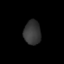
Tissue: lung
Cell type: Others
Senescence score: 0.6412
Nuclear area (px): 404
Mean DAPI intensity: 54.243